Aerial crown-view tile of a tropical tree (Barro Colorado Island, Panama), acquired 20250124:
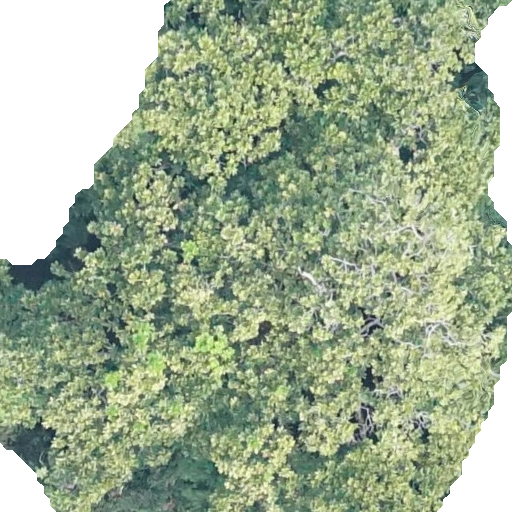
Species: Anacardium excelsum
GBIF accepted scientific name: Anacardium excelsum
Crown area: 443.509 m²